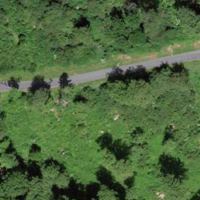
EUNIS habitat code: 41
Species observed at this site:
Tussilago farfara